Question: I am learning <URL> Library as it has some of the best features.I am trying to deserialize XML into one of my DTOs as below;
[Relevant Code with Console Application Here]
'''
class Program
{
static void Main(string[] args)
{
string str = "http://static.cricinfo.com/rss/livescores.xml";
WebClient w = new WebClient();
string xml = w.DownloadString(str);
Response rss = xml.FromXml<Response>();
foreach (var item in rss.rss.Channel.item)
{
Console.WriteLine(item.title);
}
Console.Read();
}
}
'''
You can go through the XML file at 'str'[Given in the program]. I have prepared DTOs for the deserialization. They are as below:
'''
public class Response
{
public RSS rss { get; set; }
}
public class RSS
{
public string Version { get; set; }
public ChannelClass Channel { get; set; }
}
public class ChannelClass
{
public string title { get; set; }
public string ttl { get; set; }
public string description { get; set; }
public string link { get; set; }
public string copyright { get; set; }
public string language { get; set; }
public string pubDate { get; set; }
public List<ItemClass> item { get; set; }
}
public class ItemClass
{
public string title { get; set; }
public string link { get; set; }
public string description { get; set; }
public string guid { get; set; }
}
'''
When I run the program, I get an exception as shown below:

So, to change the 'Element' and the 'namespace', I did following workaround:
I put the 'DataContractAttribute' on my 'Response' class as below:
'''
[DataContract(Namespace = "")]
public class Response
{
public RSS rss { get; set; }
}
'''
I changed the 'Element' name as below by adding following two lines just before deserializing
'''
//To change rss Element to Response as in Exception
xml = xml.Replace("<rss version="2.0">","<Response>");
//For closing tag
xml = xml.Replace("</rss>","</Response>");
'''
But, it gave another exception on the foreach loop as the deserialized 'rss' object was 'null'. So, how should I deserialize it in a proper way using 'Servicestack.Text'?
I know well how to deserialize with other libraries, I want to do it with ServiceStack only.
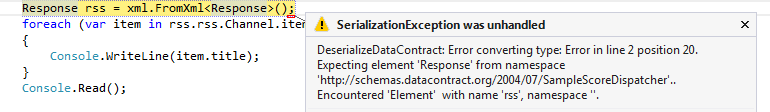
Answer: Use 'XmlSerializer' to deserialize from xml dialects you can't control; 'ServiceStack' is designed for code-first development and be adapted to general purpose xml parsing.
---
ServiceStack.Text does implement a custom Xml serializer - it uses 'DataContractSerializer' under the hood. 'FromXml' is merely syntactic sugar.
## Using DataContractSerializer to parse Xml
As you've noticed, 'DataContractSerializer' is picky about . One approach is to specify the namespace explicitly on the class, but if you do this, you'll need to specify '[DataMember]' everywhere since it assumes that if anything is explicit, everything is. You can work around this problem using an assembly-level attribute (e.g. in AssemblyInfo.cs) to declare a default namespace:
'''
[assembly: ContractNamespace("", ClrNamespace = "My.Namespace.Here")]
'''
This solves the namespace issue.
However, you cannot solve 2 other issues with DataContractSerializer:
- 'version'- 'item'
You cannot work around these limitations because 'DataContractSerializer'. It is intended to easily produce and consume an API, not map arbitrary XML onto a .NET datastructure. You will never get it to parse rss; so therefore ServiceStack.Text (which just wraps it) can also not parse it.
Instead, use 'XmlSerializer'.
## Using XmlSerializer
This is rather straighforward. You can parse input with something along the lines of:
'''
var serializer = new XmlSerializer(typeof(RSS));
RSS rss = (RSS)serializer.Deserialize(myXmlReaderHere);
'''
The trick is to annotate the various fields such that they match your xml dialect. For example, in your case that would be:
'''
[XmlRoot("rss")]
public class RSS
{
[XmlAttribute]
public string version { get; set; }
public ChannelClass channel { get; set; }
}
public class ChannelClass
{
public string title { get; set; }
public string ttl { get; set; }
public string description { get; set; }
public string link { get; set; }
public string copyright { get; set; }
public string language { get; set; }
public string pubDate { get; set; }
[XmlElement]
public List<ItemClass> item { get; set; }
}
public class ItemClass
{
public string title { get; set; }
public string link { get; set; }
public string description { get; set; }
public string guid { get; set; }
}
'''
So some judicious attributes suffice to get it to parse the XML as you want.
In summary: you use ServiceStack for this since it uses 'DataContractSerializer'.ServiceStack/'DataContractSerializer' are designed for scenarios where you control the schema. 'XmlSerializer'